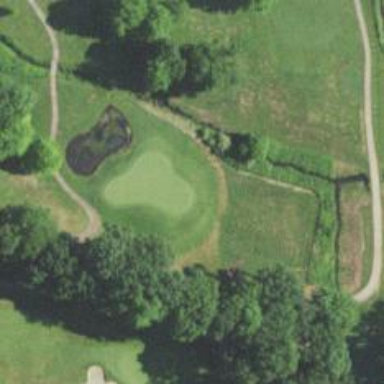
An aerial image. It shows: View of golf hole.